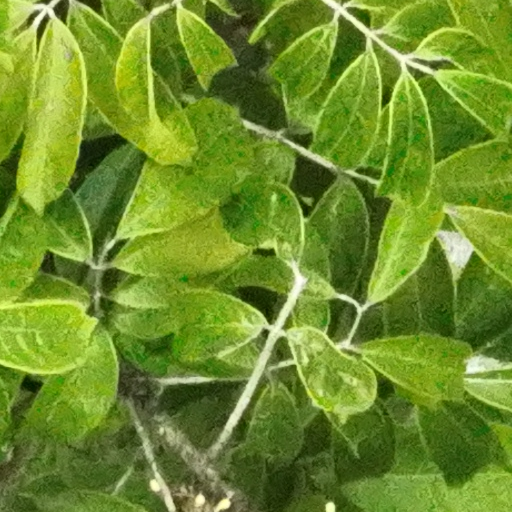
Species: Protium stevensonii
GBIF accepted scientific name: Tetragastris panamensis
Crown area (m\u00b2): 202.158